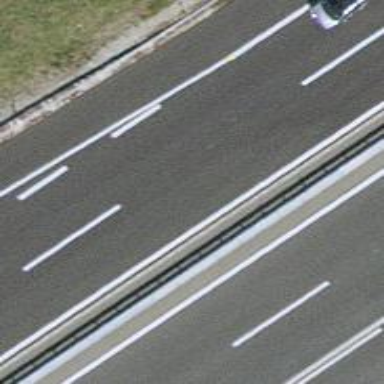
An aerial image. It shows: Motorway junction.